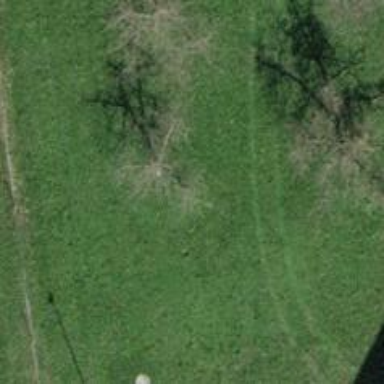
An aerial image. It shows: Deciduous broadleaved tree.